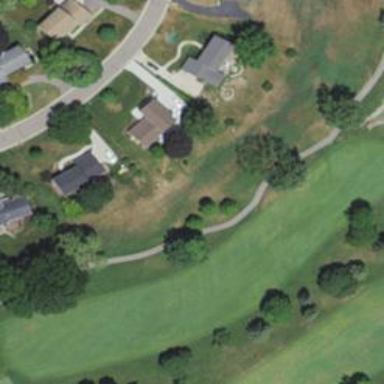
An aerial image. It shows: Grassy fairway on golf course.